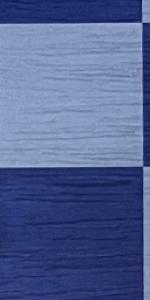
Label: Empty